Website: apple
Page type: billing-address
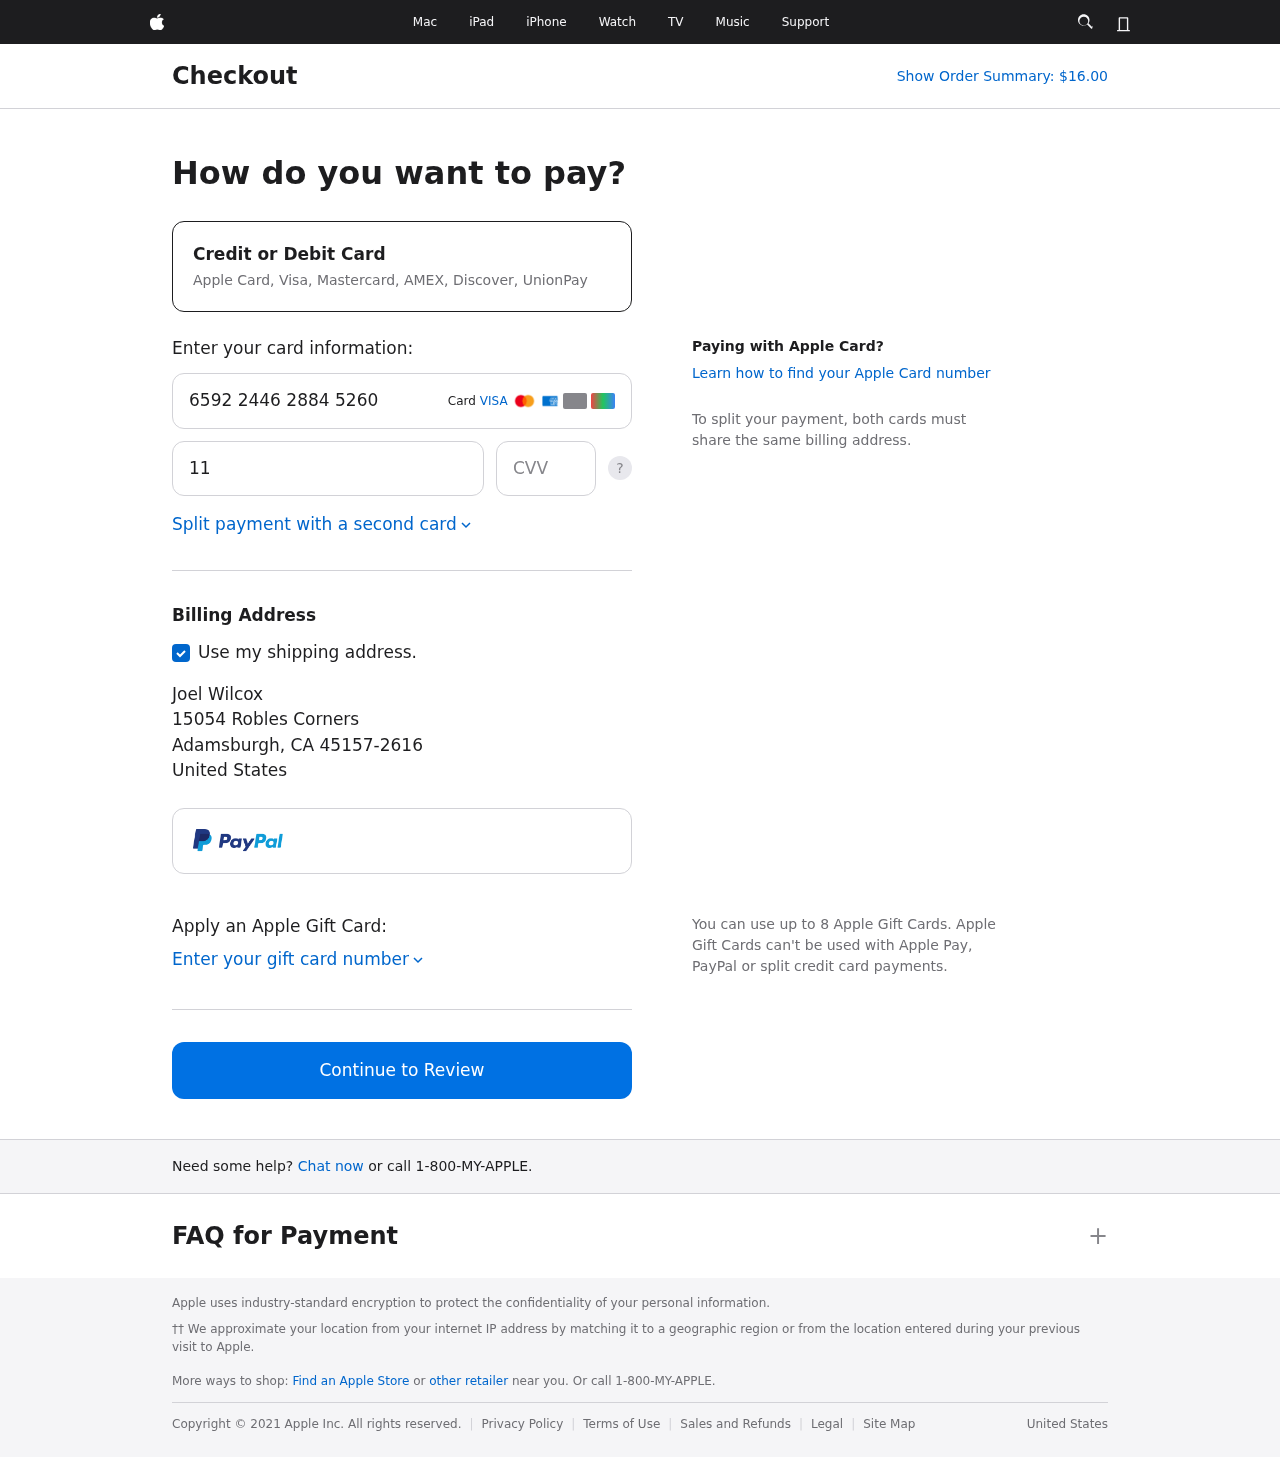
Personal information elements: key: PII_CARD_CVV
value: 269
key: PII_CARD_EXPIRY
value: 11/30
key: PII_CARD_NUMBER
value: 6592 2446 2884 5260
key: PII_CITY
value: Adamsburgh
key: PII_COUNTRY
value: United States
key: PII_FULLNAME
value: Joel Wilcox
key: PII_POSTCODE_FULL
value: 45157-2616
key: PII_STATE_ABBR
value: CA
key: PII_STREET
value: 15054 Robles Corners
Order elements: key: ORDER_TOTAL
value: Show Order Summary: $16.00